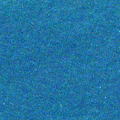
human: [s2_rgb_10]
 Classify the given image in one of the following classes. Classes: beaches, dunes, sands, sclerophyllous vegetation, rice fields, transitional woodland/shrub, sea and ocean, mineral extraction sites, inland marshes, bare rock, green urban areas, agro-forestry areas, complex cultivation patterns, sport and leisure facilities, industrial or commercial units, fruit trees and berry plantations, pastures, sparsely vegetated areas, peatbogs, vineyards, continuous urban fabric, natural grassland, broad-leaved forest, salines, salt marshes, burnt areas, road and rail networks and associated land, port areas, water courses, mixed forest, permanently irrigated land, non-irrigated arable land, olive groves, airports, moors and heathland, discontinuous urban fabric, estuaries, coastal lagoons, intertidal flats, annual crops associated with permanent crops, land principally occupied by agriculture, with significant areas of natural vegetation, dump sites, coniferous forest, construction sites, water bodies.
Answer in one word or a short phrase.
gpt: sea and ocean